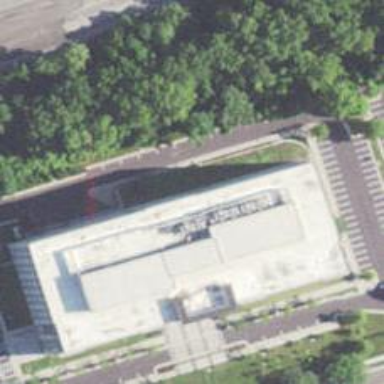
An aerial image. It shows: Building.